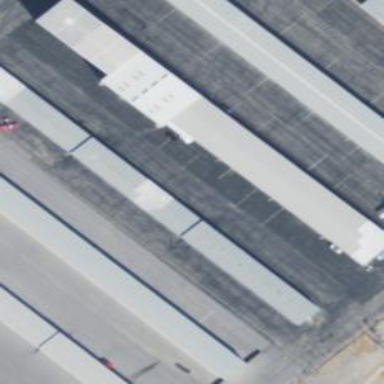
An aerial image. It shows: Building that is hangar at the airport.